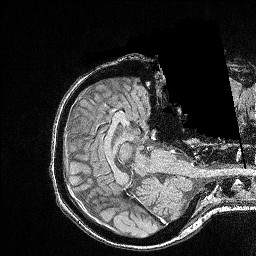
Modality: FLASH
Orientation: axial
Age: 24
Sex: female